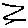
Label: zigzag